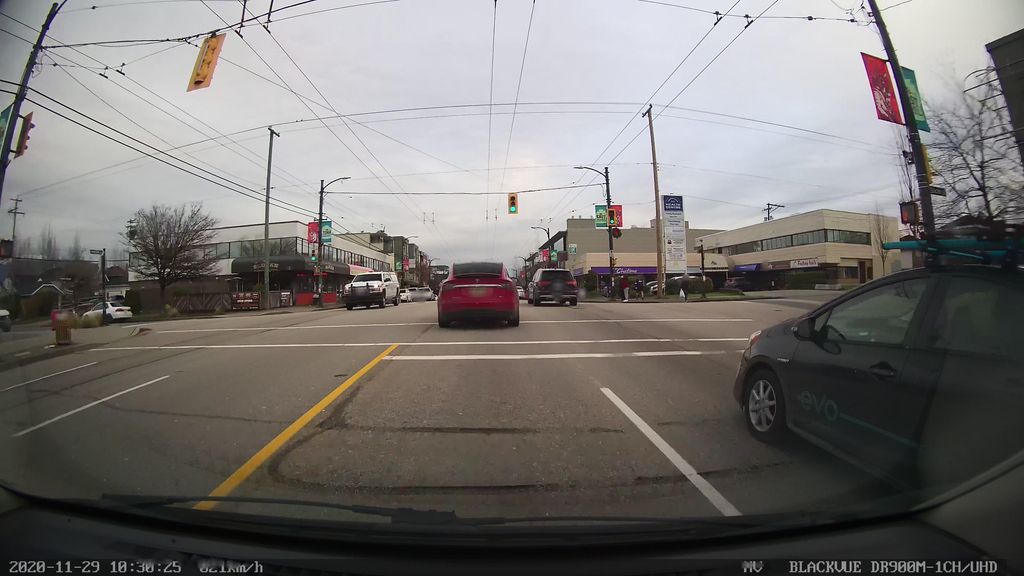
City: vancouver